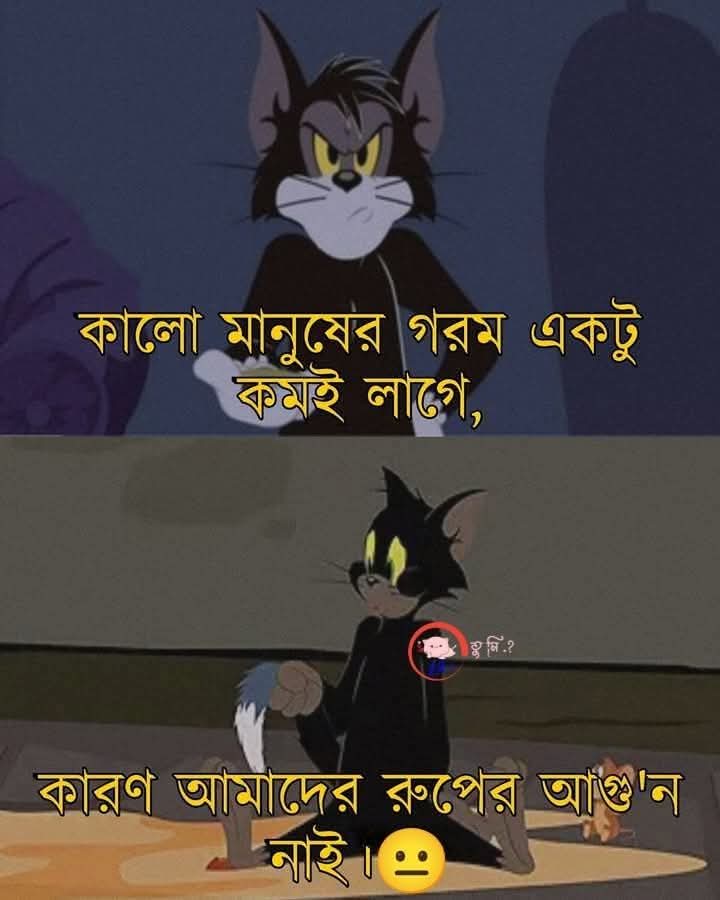
Text: কালো মানুষের গরম একটু কমই লাগে,
কারণ আমাদের রুপের আগু'ন নাই।
Label: Hate
Hate category: Personal Offence
Targeted group: Community